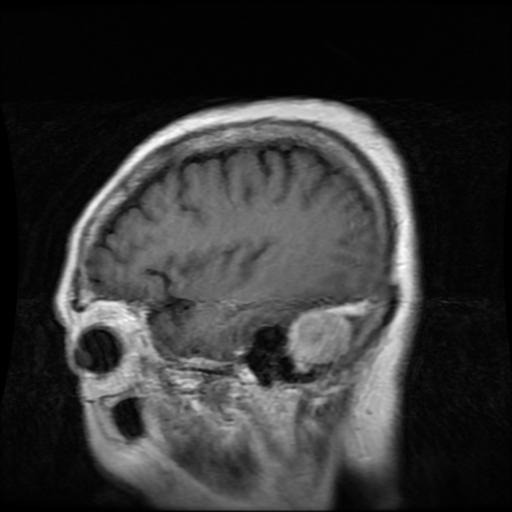
Label: meningioma